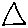
Label: triangle